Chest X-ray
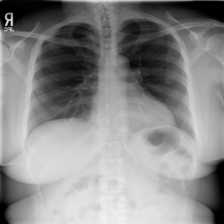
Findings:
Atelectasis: negative
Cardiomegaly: negative
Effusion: negative
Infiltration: positive
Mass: negative
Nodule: negative
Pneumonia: negative
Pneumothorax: negative
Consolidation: negative
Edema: negative
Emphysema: negative
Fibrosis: negative
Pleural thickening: negative
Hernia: negative